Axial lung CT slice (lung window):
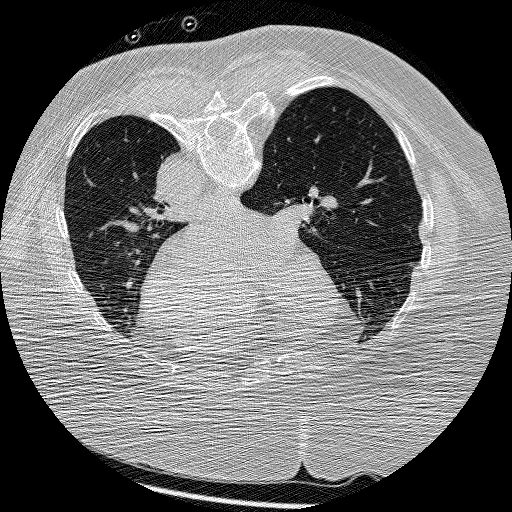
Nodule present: no